Question: I want to create the click effect on the following type of custom title Bar.

There are three functions in here:Home,Title and Search, clicking either of it should perform the further function.
I was following this
<URL>
But i want the effect which i have posted above.
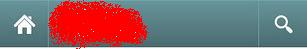
Answer: The thing you are talking about is called <URL>. This is specially designed for Android Tablets. But developers have made Action Bar available for Android Mobile Phones too.
Have a look at <URL>. You can simply download this library project and customize according to your need and then integrate this library to your project.
Other Action Bar examples :
<URL> --
Note : THIS IS THE SAME THING THAT YOU WANT as you want to have Home, Search and Title on it.
<URL>